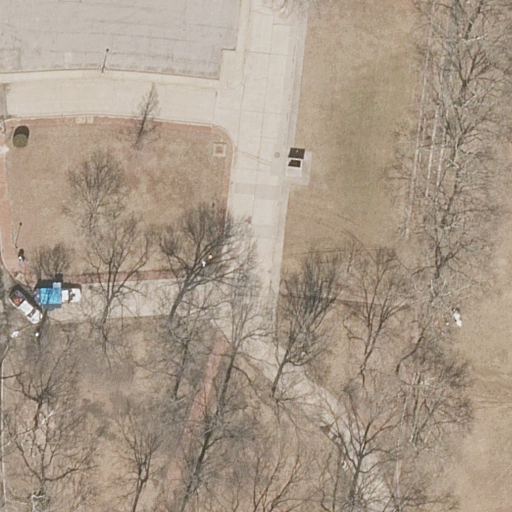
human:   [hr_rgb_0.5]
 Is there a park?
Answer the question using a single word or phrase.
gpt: yes

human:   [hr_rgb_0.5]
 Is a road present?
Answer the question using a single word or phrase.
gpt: yes

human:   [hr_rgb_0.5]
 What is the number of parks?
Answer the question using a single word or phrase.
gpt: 1

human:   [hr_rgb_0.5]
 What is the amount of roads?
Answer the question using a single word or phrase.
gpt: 4

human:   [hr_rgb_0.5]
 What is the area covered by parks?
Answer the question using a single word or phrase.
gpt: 7693m2

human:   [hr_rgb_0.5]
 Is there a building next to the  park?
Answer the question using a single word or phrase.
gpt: no

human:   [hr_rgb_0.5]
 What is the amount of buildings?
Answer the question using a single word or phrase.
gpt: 0

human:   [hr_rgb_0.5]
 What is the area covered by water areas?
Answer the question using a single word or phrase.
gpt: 0m2

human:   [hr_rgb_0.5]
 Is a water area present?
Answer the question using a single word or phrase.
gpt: no

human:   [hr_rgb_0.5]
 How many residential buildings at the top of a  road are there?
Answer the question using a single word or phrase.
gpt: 0

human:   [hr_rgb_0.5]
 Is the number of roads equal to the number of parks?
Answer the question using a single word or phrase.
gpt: no

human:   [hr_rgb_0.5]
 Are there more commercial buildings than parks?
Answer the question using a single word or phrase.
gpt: no

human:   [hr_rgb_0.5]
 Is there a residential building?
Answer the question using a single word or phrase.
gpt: no

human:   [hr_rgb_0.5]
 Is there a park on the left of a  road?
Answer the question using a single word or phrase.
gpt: yes

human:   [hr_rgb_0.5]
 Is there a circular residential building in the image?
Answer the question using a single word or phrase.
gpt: no

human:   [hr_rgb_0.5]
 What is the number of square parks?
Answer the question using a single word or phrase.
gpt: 0

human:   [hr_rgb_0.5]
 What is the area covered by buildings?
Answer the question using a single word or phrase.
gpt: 0m2

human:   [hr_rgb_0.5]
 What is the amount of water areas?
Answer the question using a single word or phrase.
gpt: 0

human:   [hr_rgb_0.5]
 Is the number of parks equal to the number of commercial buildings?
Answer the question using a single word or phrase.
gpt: no

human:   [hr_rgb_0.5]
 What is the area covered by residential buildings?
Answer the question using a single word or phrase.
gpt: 0m2

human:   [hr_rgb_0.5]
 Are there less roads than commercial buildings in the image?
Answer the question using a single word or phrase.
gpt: no

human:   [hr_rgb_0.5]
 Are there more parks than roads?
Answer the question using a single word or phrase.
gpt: no

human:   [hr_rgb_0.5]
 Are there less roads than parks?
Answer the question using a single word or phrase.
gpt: no

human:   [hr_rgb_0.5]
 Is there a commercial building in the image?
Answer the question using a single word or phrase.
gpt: no

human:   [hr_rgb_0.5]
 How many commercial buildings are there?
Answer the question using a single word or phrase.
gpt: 0

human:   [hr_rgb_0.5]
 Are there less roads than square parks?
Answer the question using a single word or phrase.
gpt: no

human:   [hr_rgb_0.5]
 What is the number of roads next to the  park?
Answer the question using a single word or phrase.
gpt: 4

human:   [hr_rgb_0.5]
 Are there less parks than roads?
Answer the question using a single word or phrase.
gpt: yes

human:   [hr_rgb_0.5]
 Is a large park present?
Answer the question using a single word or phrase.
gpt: yes

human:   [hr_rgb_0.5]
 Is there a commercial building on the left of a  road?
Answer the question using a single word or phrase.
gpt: no

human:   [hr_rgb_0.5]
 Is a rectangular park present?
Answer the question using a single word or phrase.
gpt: yes

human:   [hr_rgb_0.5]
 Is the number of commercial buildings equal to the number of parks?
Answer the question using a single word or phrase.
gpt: no

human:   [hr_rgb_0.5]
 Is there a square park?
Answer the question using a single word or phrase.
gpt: no

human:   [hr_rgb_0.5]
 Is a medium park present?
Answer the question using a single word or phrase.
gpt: no

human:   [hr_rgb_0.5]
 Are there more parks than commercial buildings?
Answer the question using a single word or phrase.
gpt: yes

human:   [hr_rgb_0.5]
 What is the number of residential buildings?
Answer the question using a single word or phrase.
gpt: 0

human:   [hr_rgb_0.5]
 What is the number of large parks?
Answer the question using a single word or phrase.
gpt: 1

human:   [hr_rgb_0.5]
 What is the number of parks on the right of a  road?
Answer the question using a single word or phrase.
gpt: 0

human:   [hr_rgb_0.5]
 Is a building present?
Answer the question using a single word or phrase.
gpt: no

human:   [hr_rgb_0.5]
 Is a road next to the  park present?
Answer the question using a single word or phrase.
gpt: yes

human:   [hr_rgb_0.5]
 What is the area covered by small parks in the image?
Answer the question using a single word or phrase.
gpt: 0m2

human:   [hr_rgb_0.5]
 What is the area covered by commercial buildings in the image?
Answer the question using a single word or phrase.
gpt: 0m2

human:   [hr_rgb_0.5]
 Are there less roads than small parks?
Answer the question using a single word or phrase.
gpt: no

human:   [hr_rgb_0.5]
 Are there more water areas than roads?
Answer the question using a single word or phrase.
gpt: no

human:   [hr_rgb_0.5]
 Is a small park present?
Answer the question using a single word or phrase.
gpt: no

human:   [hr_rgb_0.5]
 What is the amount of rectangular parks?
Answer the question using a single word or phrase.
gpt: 1

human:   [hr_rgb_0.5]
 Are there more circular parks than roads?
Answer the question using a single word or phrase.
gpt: no

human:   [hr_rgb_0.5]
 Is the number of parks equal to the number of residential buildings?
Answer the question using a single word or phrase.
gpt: no

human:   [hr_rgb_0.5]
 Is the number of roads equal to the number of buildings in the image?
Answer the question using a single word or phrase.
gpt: no

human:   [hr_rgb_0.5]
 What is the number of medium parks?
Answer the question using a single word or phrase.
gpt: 0

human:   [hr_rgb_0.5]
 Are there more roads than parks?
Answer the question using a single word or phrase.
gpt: yes

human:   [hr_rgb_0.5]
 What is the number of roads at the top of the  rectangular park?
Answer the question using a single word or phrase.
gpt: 1

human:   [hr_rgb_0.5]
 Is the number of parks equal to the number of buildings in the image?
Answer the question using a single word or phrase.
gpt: no

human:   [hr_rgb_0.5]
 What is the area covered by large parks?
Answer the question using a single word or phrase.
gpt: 7693m2

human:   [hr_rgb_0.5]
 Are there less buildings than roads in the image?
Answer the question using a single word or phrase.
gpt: yes

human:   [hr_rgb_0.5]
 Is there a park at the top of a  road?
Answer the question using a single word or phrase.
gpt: no

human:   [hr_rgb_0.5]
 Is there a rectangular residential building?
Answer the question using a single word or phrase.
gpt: no

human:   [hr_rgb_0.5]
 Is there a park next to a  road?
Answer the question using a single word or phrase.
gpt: yes

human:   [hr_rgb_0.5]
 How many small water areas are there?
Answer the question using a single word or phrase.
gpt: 0

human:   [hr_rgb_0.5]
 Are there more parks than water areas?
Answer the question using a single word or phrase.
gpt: yes

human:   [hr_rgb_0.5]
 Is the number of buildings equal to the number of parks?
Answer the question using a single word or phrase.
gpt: no

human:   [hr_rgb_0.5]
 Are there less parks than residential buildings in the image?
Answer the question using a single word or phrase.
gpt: no

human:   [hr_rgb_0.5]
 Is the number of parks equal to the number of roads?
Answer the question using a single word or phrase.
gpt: no

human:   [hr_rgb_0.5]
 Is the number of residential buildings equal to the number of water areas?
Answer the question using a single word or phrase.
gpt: yes